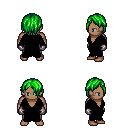
a pixel art fantasy rpg character, male body template, human, dark skin, black robe, teal pants, green bangs hairstyle, metal gloves, four views (front, back, left, right), 2x2 character sprite sheet, small pixel art, hard edges, no anti-aliasing